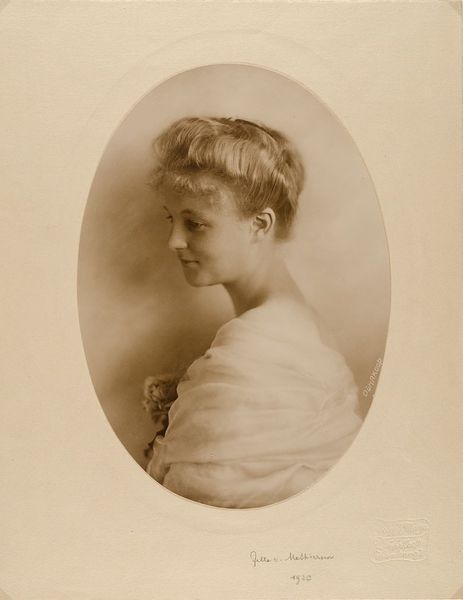
Titel: Frau von Matthiessen
Künstler: Minya Diez-Dührkoop
Standort: Hamburg
Institution: Museum für Kunst und Gewerbe Hamburg
Schlagwörter: frau, silber, foto, fotografie, photographie, photo, karton, halbprofil, lichtbild, silbergelatine, brom, bildwerke, angewandte und bildende kunst, hessische systematik, silbergelatinepapier, bromsilbergelatinepapier, entwicklungspapier, gelatinepapier, schwarzweißpositivverfahren, silbersalzverfahren, schwarzweißfotografie, porträtfotografie, porträtphotographie